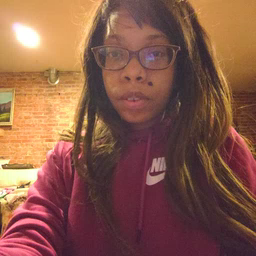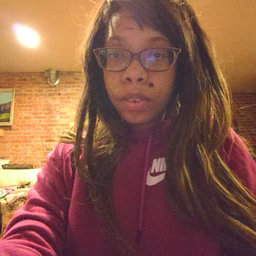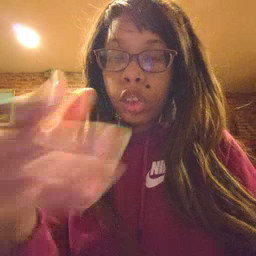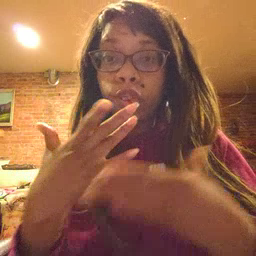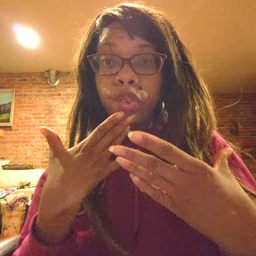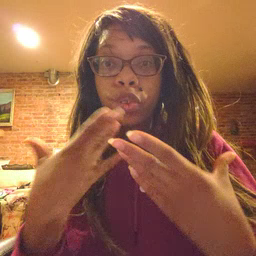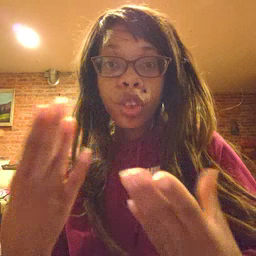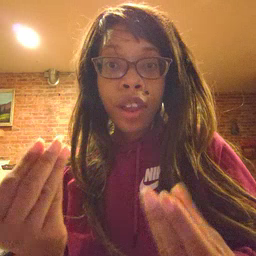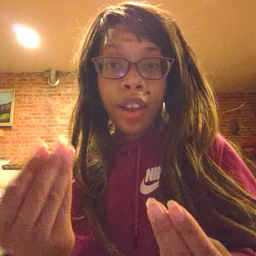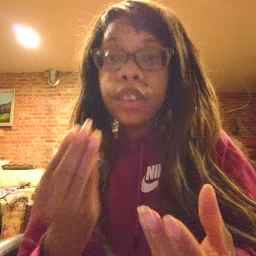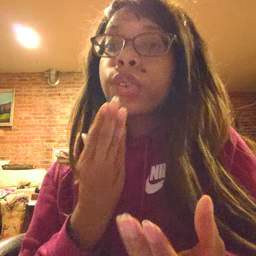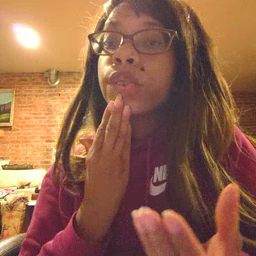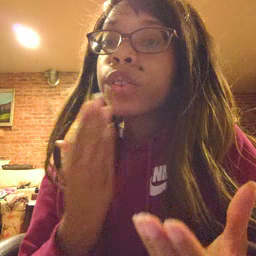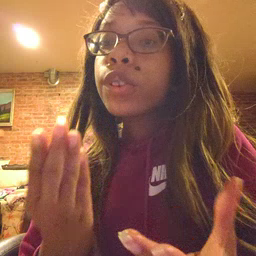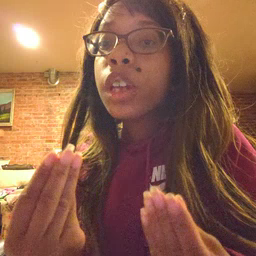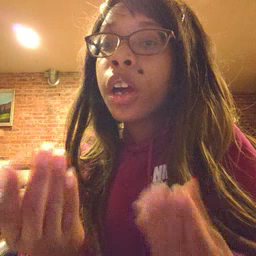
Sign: wet